Question: I have two plots. I need them to line up because the two plots have data that needs to be compared. So when you line them up the comparison is easy.
Here is a picture of the two plots so far. The picture has some red annotations. The red annotations show that right now there is a "delta". The "delta" refers to the misalignment of the two charts.

So far I added a "ChartChangeListener" so that when the top plot changes I can get the necessary information... and adjust the bottom plot. But I can't find out "what is the necessary information" and how do I use that to change the bottom chart.
UPDATE: Commenter asked for some code. So here is what is IMO the necessary piece of code.
'''
public class TmpChartPanel extends JPanel implements ChartChangeListener {
...
public void addComponentsToContainer(IqDataset iqDataset) {
this.setLayout(new GridBagLayout());
GridBagConstraints c = new GridBagConstraints();
c.fill = GridBagConstraints.BOTH;
c.weightx = 1;
c.weighty = 1;
// Primarily, the main chart
ChartPanel chartPanel = new ChartPanel(createChart(this.seriesCollection1));
c.gridy = 0;
c.gridx = 0;
this.add(chartPanel, c);
// Secondarily, the second plot. TODO: link the two together so that the user sees the data aligned.
chartPanel = new ChartPanel(createHistogramChart(this.data));
c.fill = GridBagConstraints.HORIZONTAL;
c.weighty = 0;
c.gridy = 1;
c.gridx = 0;
this.add(chartPanel, c);
c.fill = GridBagConstraints.BOTH;
c.weighty = 1;
}
public void chartChanged(ChartChangeEvent event) {
// NOTE: event is from the PRIMARY or top chart
/*------ Take the value from the top chart and set the bottom plot ------*/
// this part works
XYPlot plot = (XYPlot)event.getChart().getPlot();
NumberAxis xAxis = (NumberAxis) plot.getDomainAxis();
Range tmp2 = xAxis.getRange();
((XYPlot)this.SECONDARY.getPlot()).getDomainAxis().setRange(tmp2);
/*------ Make it so that the secondary chart plots the same way directly under the primary chart ------*/
// can't figure out...
}
...
}
'''
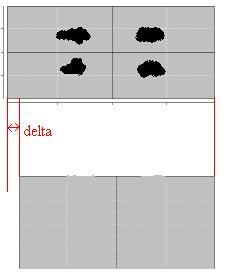
Answer: It looks like it might be just an issue with the LayoutManager. (Hard to tell without complete example). Try it with a GridLayout instead of GridBagLayout.
A better solution entirely might be to use a single combined plot for both graphs. I am assuming that since you want them to be the same size, one on top of the other, then they might be able to share an Axis. (Look at the Combined Axis Charts folder of the JFreeChart Demo App).